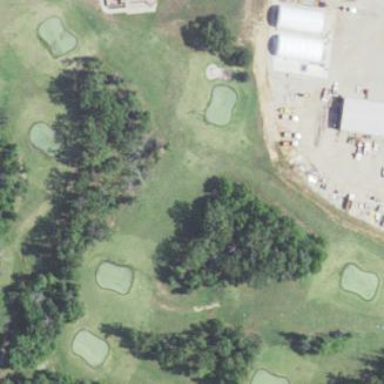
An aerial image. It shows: Golf course surrounded by greenery.